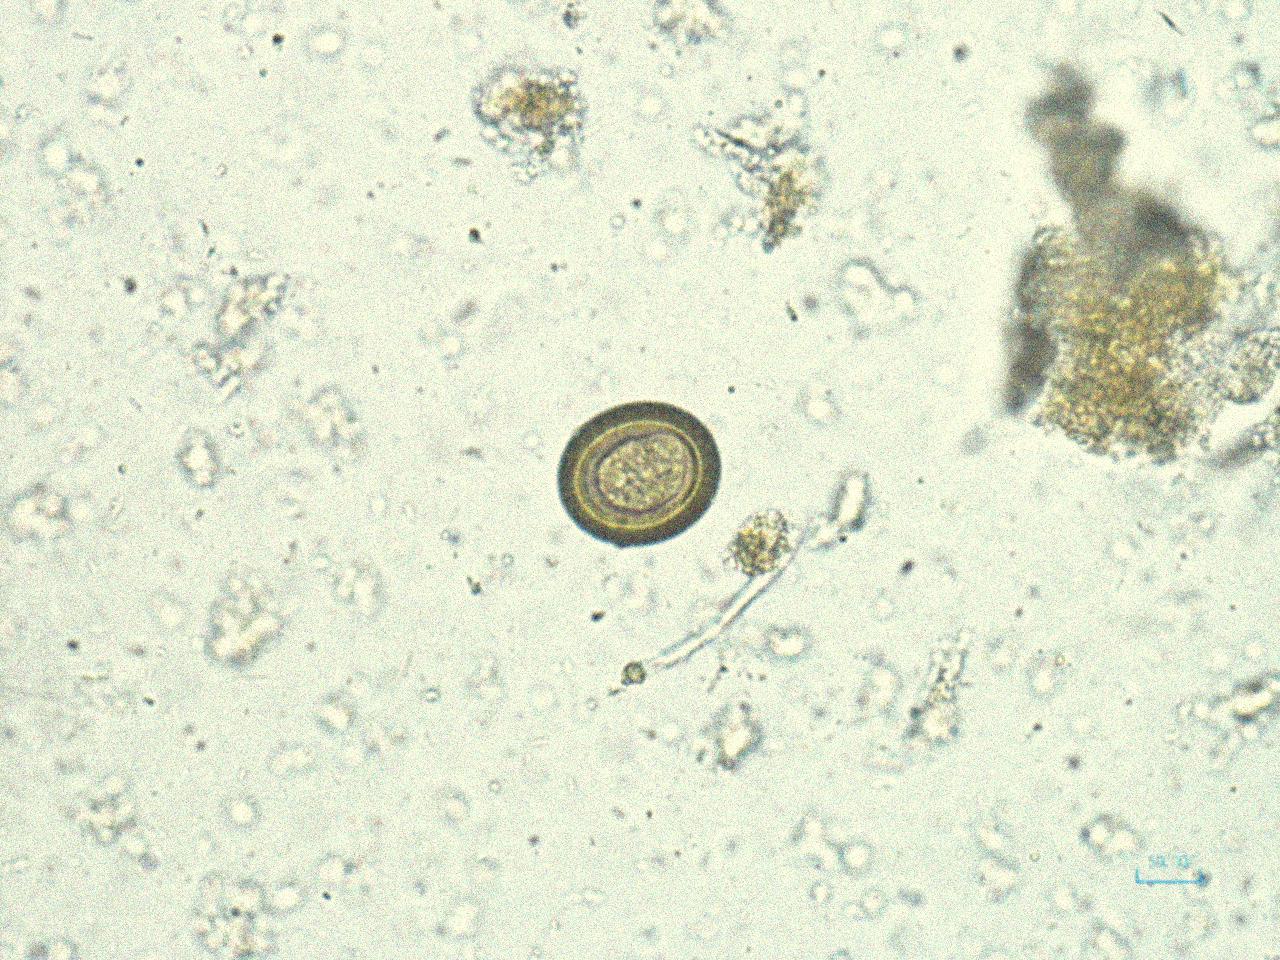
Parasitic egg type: Taenia spp. egg